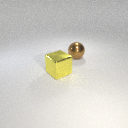
large yellow metal cube to the left of large brown metal sphere